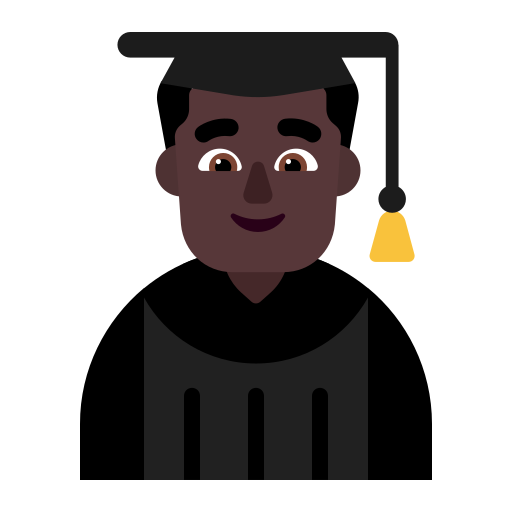
man student flat dark